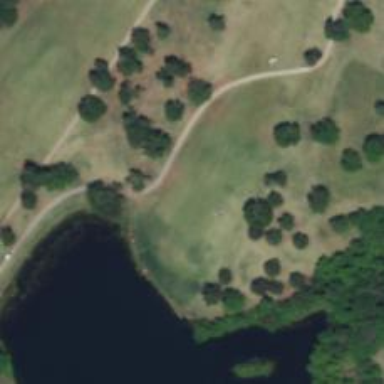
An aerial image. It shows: Golf hole.